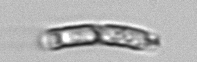
Label: Guinardia_striata